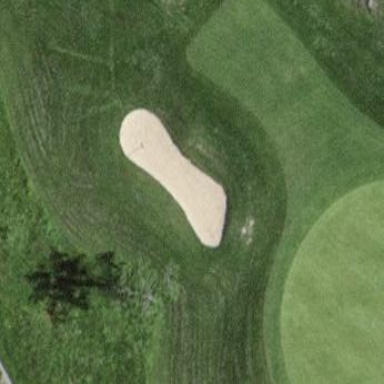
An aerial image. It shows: Sandy area is golf bunker.